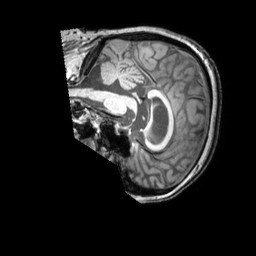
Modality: T1w
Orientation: sagittal
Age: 59
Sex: female
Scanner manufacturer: philips
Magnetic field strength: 3 T
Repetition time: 0.009868 s
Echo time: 0.004592 s